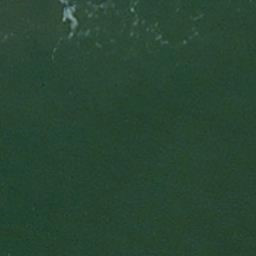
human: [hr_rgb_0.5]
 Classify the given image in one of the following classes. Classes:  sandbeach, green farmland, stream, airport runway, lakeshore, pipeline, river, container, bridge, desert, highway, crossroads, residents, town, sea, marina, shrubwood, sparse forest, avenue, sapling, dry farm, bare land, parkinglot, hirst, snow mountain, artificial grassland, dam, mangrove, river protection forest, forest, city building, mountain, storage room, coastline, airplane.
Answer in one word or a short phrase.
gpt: sea